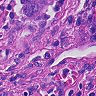
Metastatic tissue present: yes